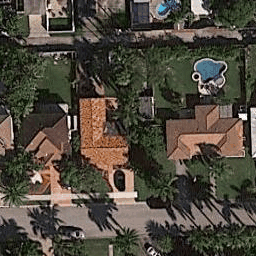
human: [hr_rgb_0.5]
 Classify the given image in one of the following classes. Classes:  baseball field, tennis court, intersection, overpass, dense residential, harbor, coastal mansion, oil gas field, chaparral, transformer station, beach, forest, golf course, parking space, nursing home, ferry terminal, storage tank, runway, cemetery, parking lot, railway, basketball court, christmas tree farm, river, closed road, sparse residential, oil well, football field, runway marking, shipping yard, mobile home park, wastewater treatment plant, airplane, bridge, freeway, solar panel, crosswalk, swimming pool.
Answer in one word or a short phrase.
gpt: coastal mansion